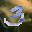
Label: 3